Question: I am trying to upload Facebook status programmatically to my page, to make it simple, I tested it using Facebook Graph API Explorer. Here is what I put in:
'''
POST: http://graph.facebook.com/v2.3/1027557373928902/feed
message: Nepal needs help.
picture: http://dealsariel.com/wp-content/uploads/2015/05/help_nepal.jpg
'''
I did see the message (please see the screenshot), but, first, I hope it is displayed in status area (in red rectangle), not in the left side. Second, it did not show the picture?
Thank you very much for your help!

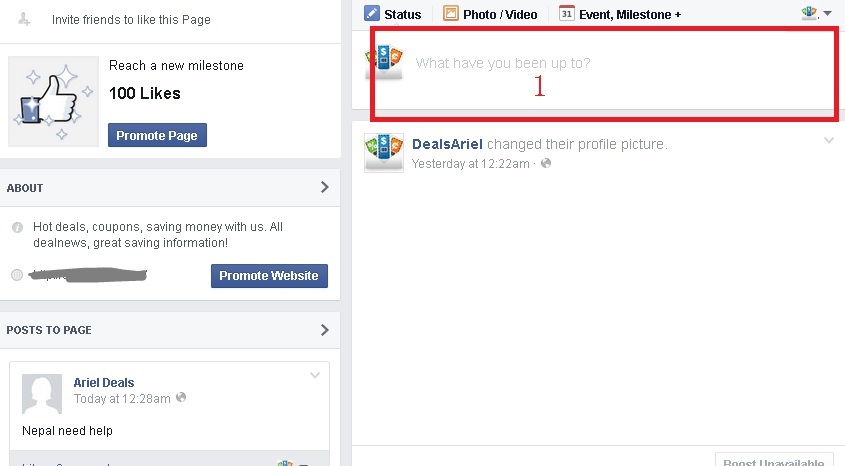
Answer: In order to post "as Page", you need to use a Page Token instead of a User Token. You need to authorize with the 'publish_pages' and 'manage_pages' permissions too, i assume you are using 'publish_actions' with a User Token right now. After authorizing with the correct permissions, generate a Page Token by using the '/me/accounts' endpoint. User that Page token with the feed endpoint.
More information:
- <URL>